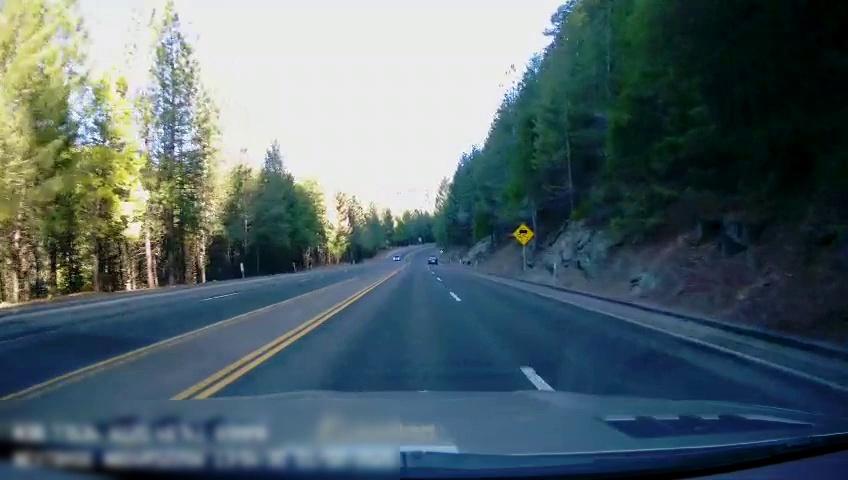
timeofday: Day
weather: Sunny
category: Drivable Space
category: Lanes | Opposite Lane
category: Lanes | Alternate Lane
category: Lanes | Current Lane
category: Lanes | Opposite Lane
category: Lanes | Current Lane
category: Lanes | Alternate Lane
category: Lanes | Opposite Lane
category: Traffic | Signs